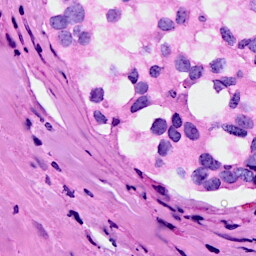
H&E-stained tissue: Breast